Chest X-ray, PA view. Patient: 59 years old, sex M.
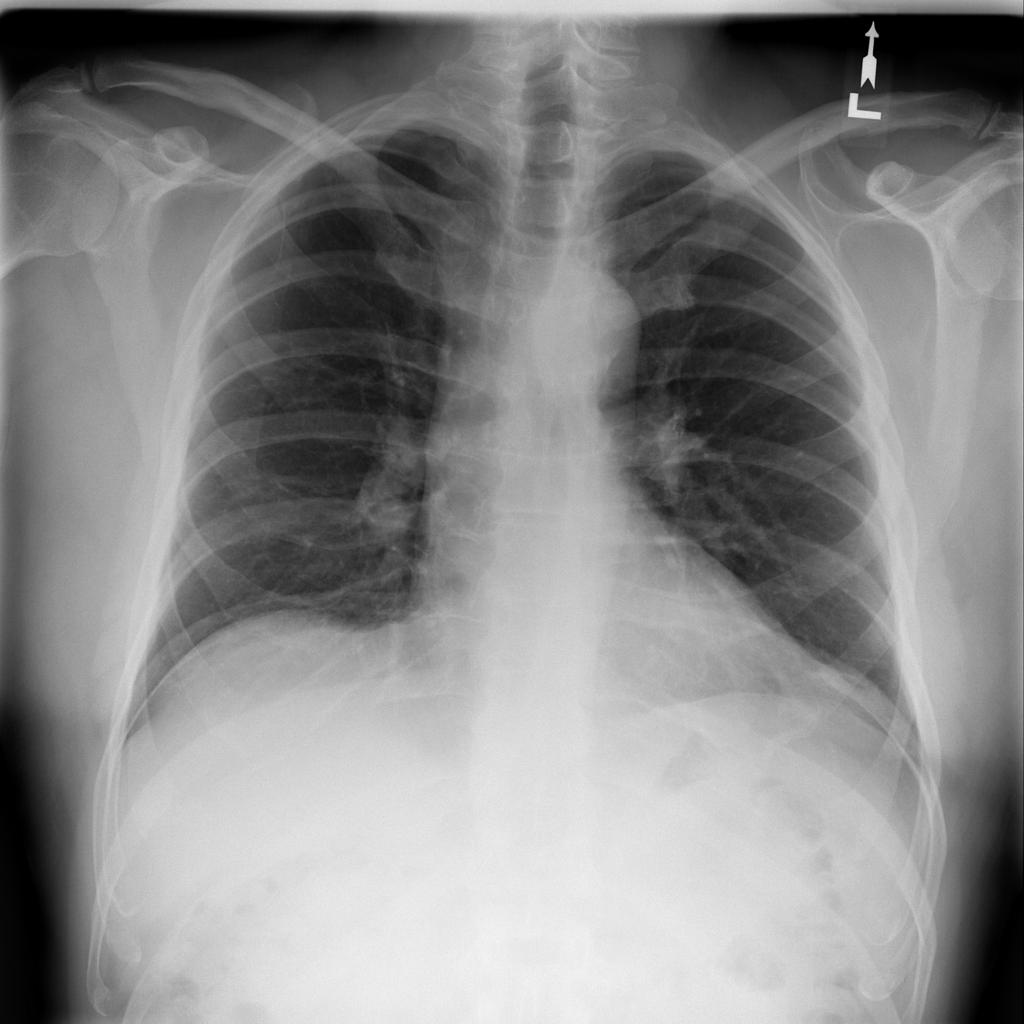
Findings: No Finding